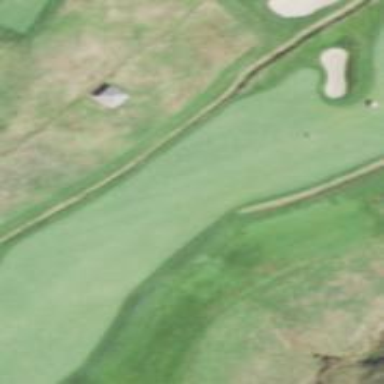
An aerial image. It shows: Golf hole.